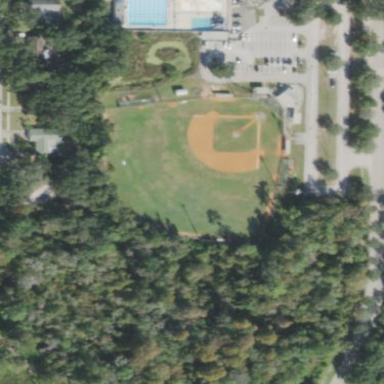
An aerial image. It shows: Baseball pitch for leisure land activities.